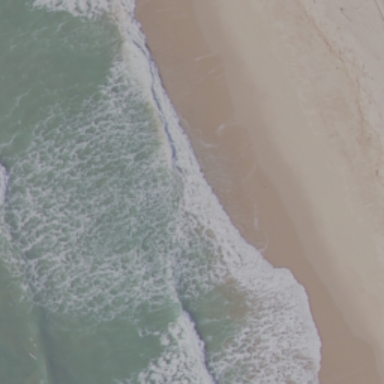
This is a beach with green sea and white sands .